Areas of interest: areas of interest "Xingyi Wanfenglin Airport"
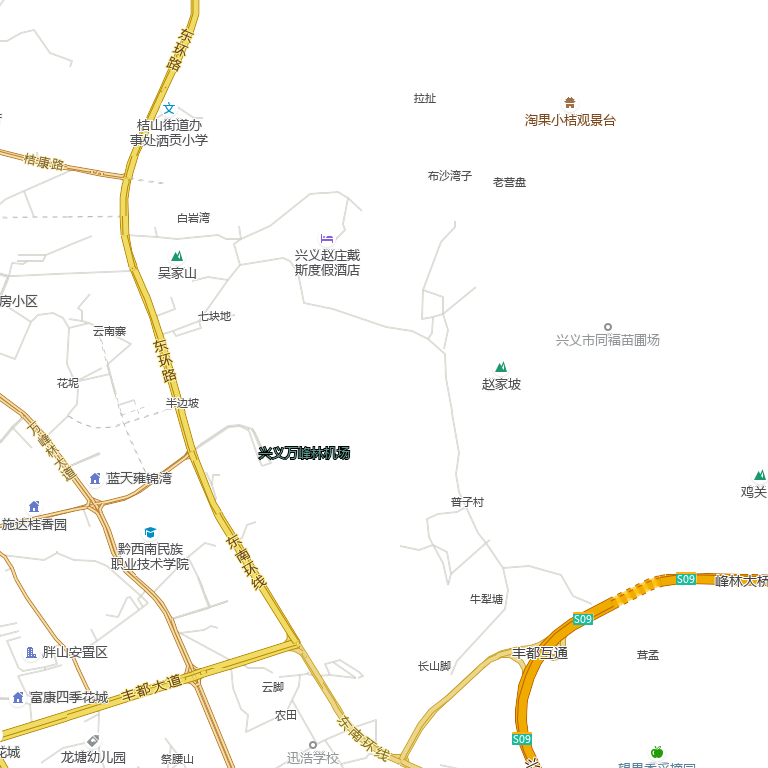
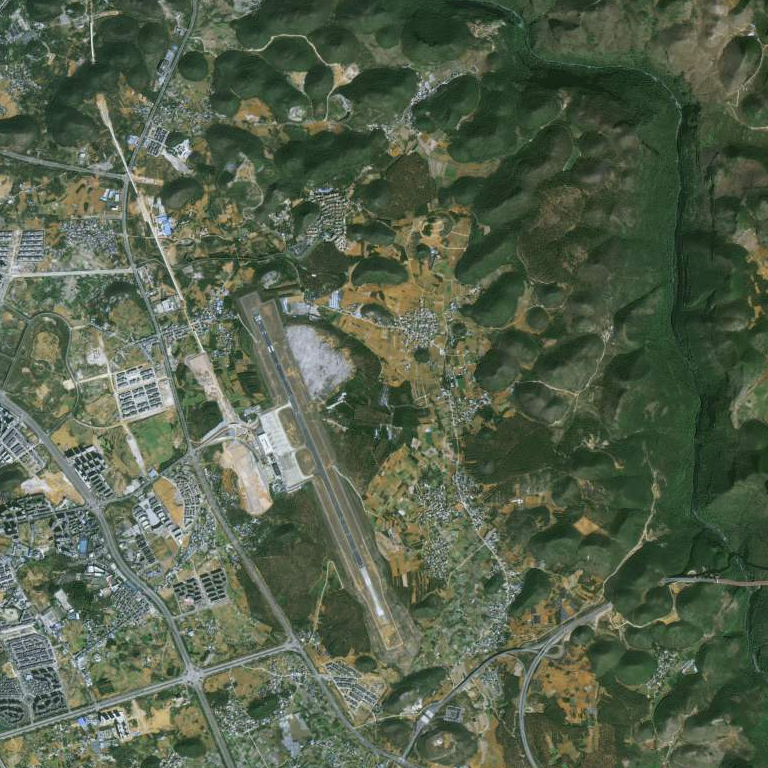